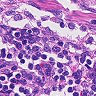
Metastatic tissue present: no